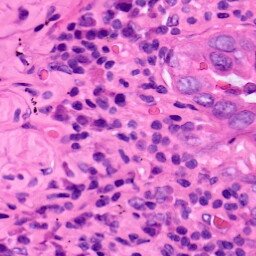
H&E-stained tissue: Lung